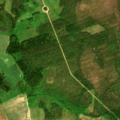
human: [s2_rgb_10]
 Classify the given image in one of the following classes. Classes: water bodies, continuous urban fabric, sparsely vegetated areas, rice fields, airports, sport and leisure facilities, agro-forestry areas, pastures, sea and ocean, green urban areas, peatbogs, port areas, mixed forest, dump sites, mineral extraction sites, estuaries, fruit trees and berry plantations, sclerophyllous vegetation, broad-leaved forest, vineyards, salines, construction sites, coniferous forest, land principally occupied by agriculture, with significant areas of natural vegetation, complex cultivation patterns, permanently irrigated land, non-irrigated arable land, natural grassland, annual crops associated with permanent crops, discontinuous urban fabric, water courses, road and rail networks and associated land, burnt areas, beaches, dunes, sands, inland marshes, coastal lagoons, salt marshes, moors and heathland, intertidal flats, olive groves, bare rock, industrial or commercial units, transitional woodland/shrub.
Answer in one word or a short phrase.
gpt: land principally occupied by agriculture, with significant areas of natural vegetation, coniferous forest, mixed forest, transitional woodland/shrub